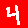
Digit: 4